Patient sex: M
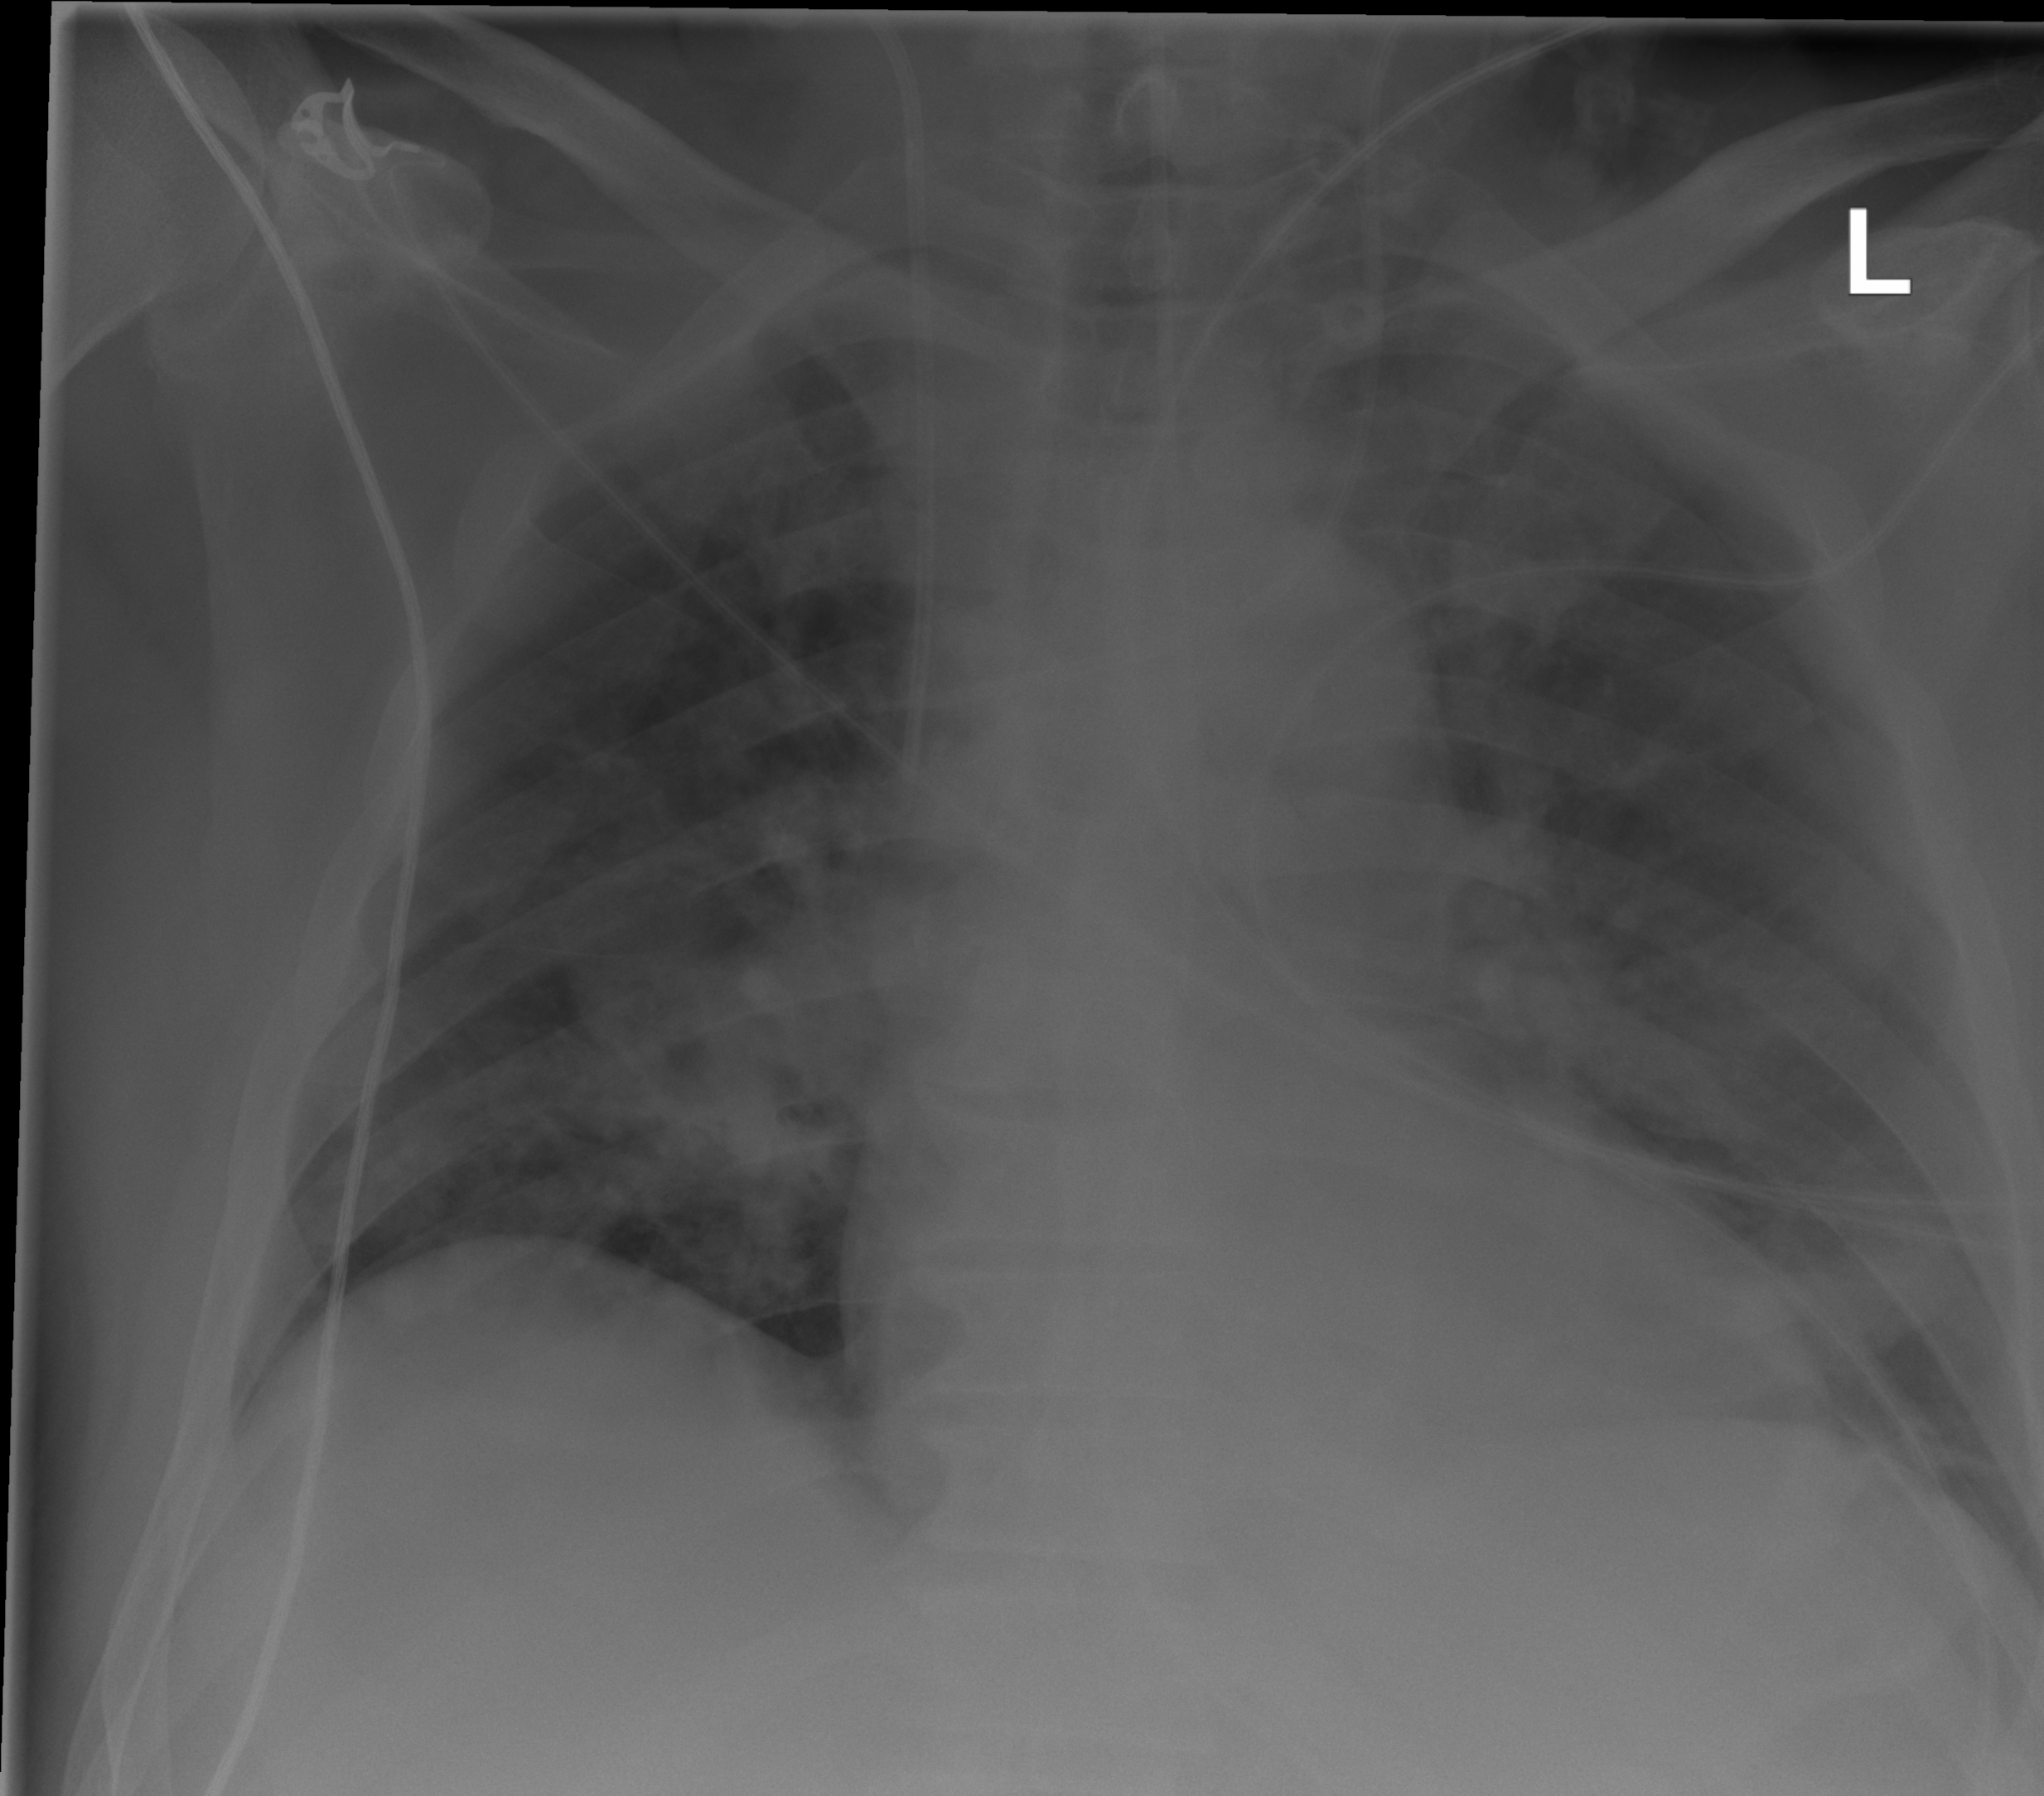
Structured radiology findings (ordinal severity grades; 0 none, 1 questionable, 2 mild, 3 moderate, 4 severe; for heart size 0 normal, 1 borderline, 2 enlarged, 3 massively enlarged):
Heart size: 1
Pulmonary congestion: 2
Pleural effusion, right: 0
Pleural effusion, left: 0
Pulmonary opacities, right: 2
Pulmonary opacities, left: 0
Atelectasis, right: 2
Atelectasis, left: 2